Question: I'm trying to implement chained ajax selects from this jQuery plugin: <URL>
I'm using the remote method.
I have a problem where my select boxes show the "default" (blank) value last in the select as seen here:

This is a problem because I have 5 chains, so when the blank value isn't selected by default, it does 5 sequential lookups. It also isn't working like it shows on the demo page where the default value is selected by default instead of a real value.
A JSON request from my server returns this:
'''
{"":"","1":"Test #1","2":"Test #2"}
'''
So as you can see, it's not the order that my JSON is returning.
This is my HTML:
'''
<label class="control-label" for="branch">Branch</label>
<select id="branch" name="branch">
<option value=""></option>
<option value="1">Foo</option>
<option value="2">Bar</option>
</select>
<label class="control-label" for="facility">Facility</label>
<select id="facility" name="facility">
<option value=""></option>
</select>
<script src="/js/chained.js"></script>
<script>
$(document).ready(function() {
$("#facility").remoteChained("#branch", "/src/record.json.php");
} );
</script>
'''
So now I'm lost and since I can't read/write JavaScript very well, I'm hoping someone can see the issue and help me out.
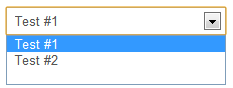
Answer: It happens because,
<URL>
So your JSON also is sorted in 'for' loop.
'''
var json = {"":"","1":"Test #1","2":"Test #2"};
for(var i in json)
console.log(i);
/* Result : 1 2 (null) */
'''
<URL>
## Solution 1:
If you change your index as string that will not be sorted.
'''
var json = {"":"","t1":"Test #1","t2":"Test #2"};
for(var i in json)
console.log(i);
/* Result : (null) t1 t2 */
'''
<URL>
## Solution 2:
Changing plug-in
Here is the edited plugin code that works with array,
'''
/*
* Remote Chained - jQuery AJAX(J) chained selects plugin
*
* Copyright (c) 2010-2011 Mika Tuupola
*
* Licensed under the MIT license:
* http://www.opensource.org/licenses/mit-license.php
*
*/
(function($) {
$.fn.remoteChained = function(parent_selector, url, options) {
return this.each(function() {
/* Save this to self because this changes when scope changes. */
var self = this;
var backup = $(self).clone();
/* Handles maximum two parents now. */
$(parent_selector).each(function() {
$(this).bind("change", function() {
/* Build data array from parents values. */
var data = {};
$(parent_selector).each(function() {
var id = $(this).attr("id");
var value = $(":selected", this).val();
data[id] = value;
});
$.getJSON(url, data, function(json) {
var selectedVal;
/* Clear the select. */
$("option", self).remove();
/* Add new options from json. */
for (var key in json.options) {
var k = json.options[key];
/* This sets the default selected. */
if ("selected" == k.name) {
selectedVal = k.value;
continue;
}
var option = $("<option />").val(k.value).append(k.name);
$(self).append(option);
}
/* Loop option again to set selected. IE needed this... */
$(self).children().each(function() {
if ($(this).val() == selectedVal) {
$(this).attr("selected", "selected");
}
});
/* If we have only the default value disable select. */
if (1 == $("option", self).size() && $(self).val() === "") {
$(self).attr("disabled", "disabled");
} else {
$(self).removeAttr("disabled");
}
/* Force updating the children. */
$(self).trigger("change");
});
});
/* Force updating the children. */
$(this).trigger("change");
});
});
};
/* Alias for those who like to use more English like syntax. */
$.fn.remoteChainedTo = $.fn.remoteChained;
})(jQuery);
'''
To work with this updated plugin, you should use this JSON format,
'''
{
"options" : [
{ "value" : "", "name" : ""},
{ "value" : "1", "name" : "Test #1"},
{ "value" : "2", "name" : "Test #2"},
]
}
'''
If you want to set a default selected item (for example "Test #1" is selected), so you can do that like this,
'''
{
"options" : [
{ "value" : "", "name" : ""},
{ "value" : "1", "name" : "Test #1"},
{ "value" : "2", "name" : "Test #2"},
{ "value" : "1", "name" : "selected"}
]
}
'''
---
Just clear all the code in '/js/chained.js' than paste the new one.